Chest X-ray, PA view. Patient: 53 years old, sex M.
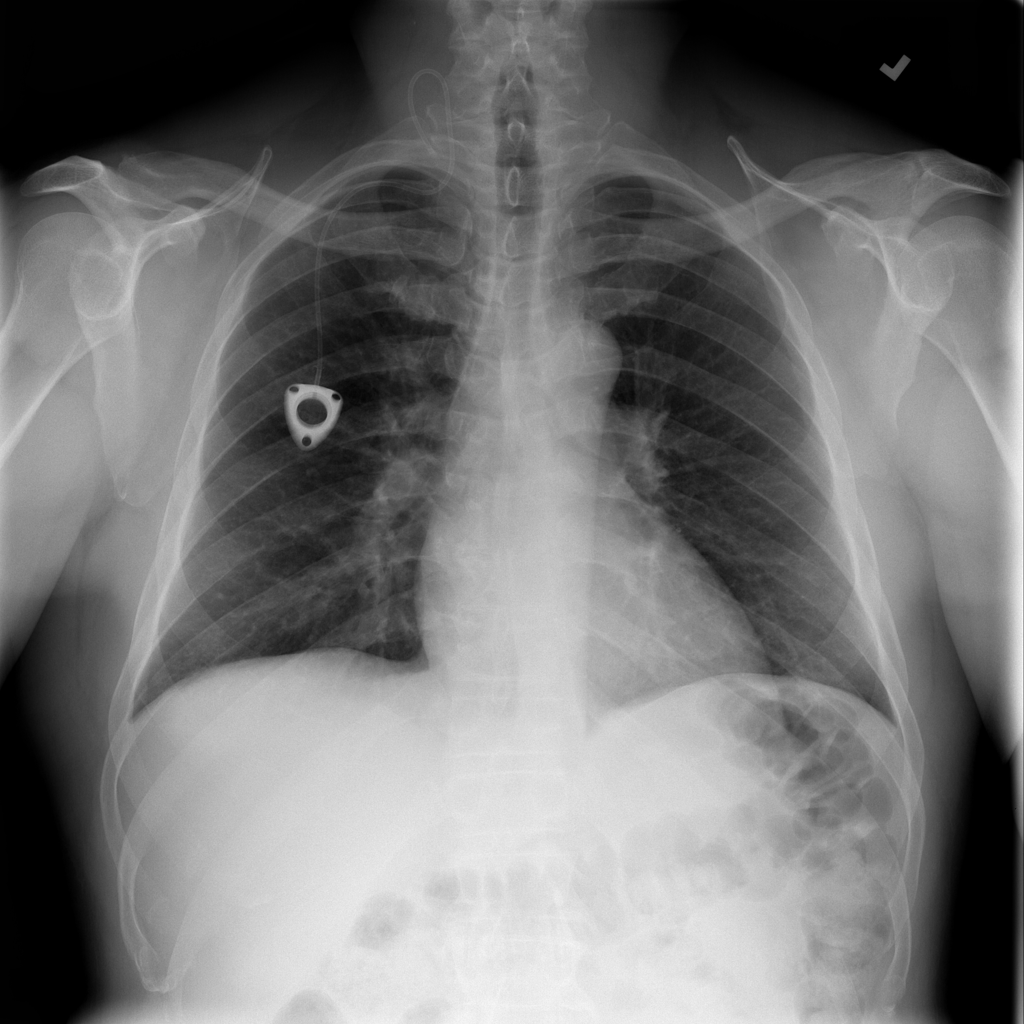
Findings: No Finding